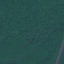
Land use / land cover: Forest